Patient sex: M
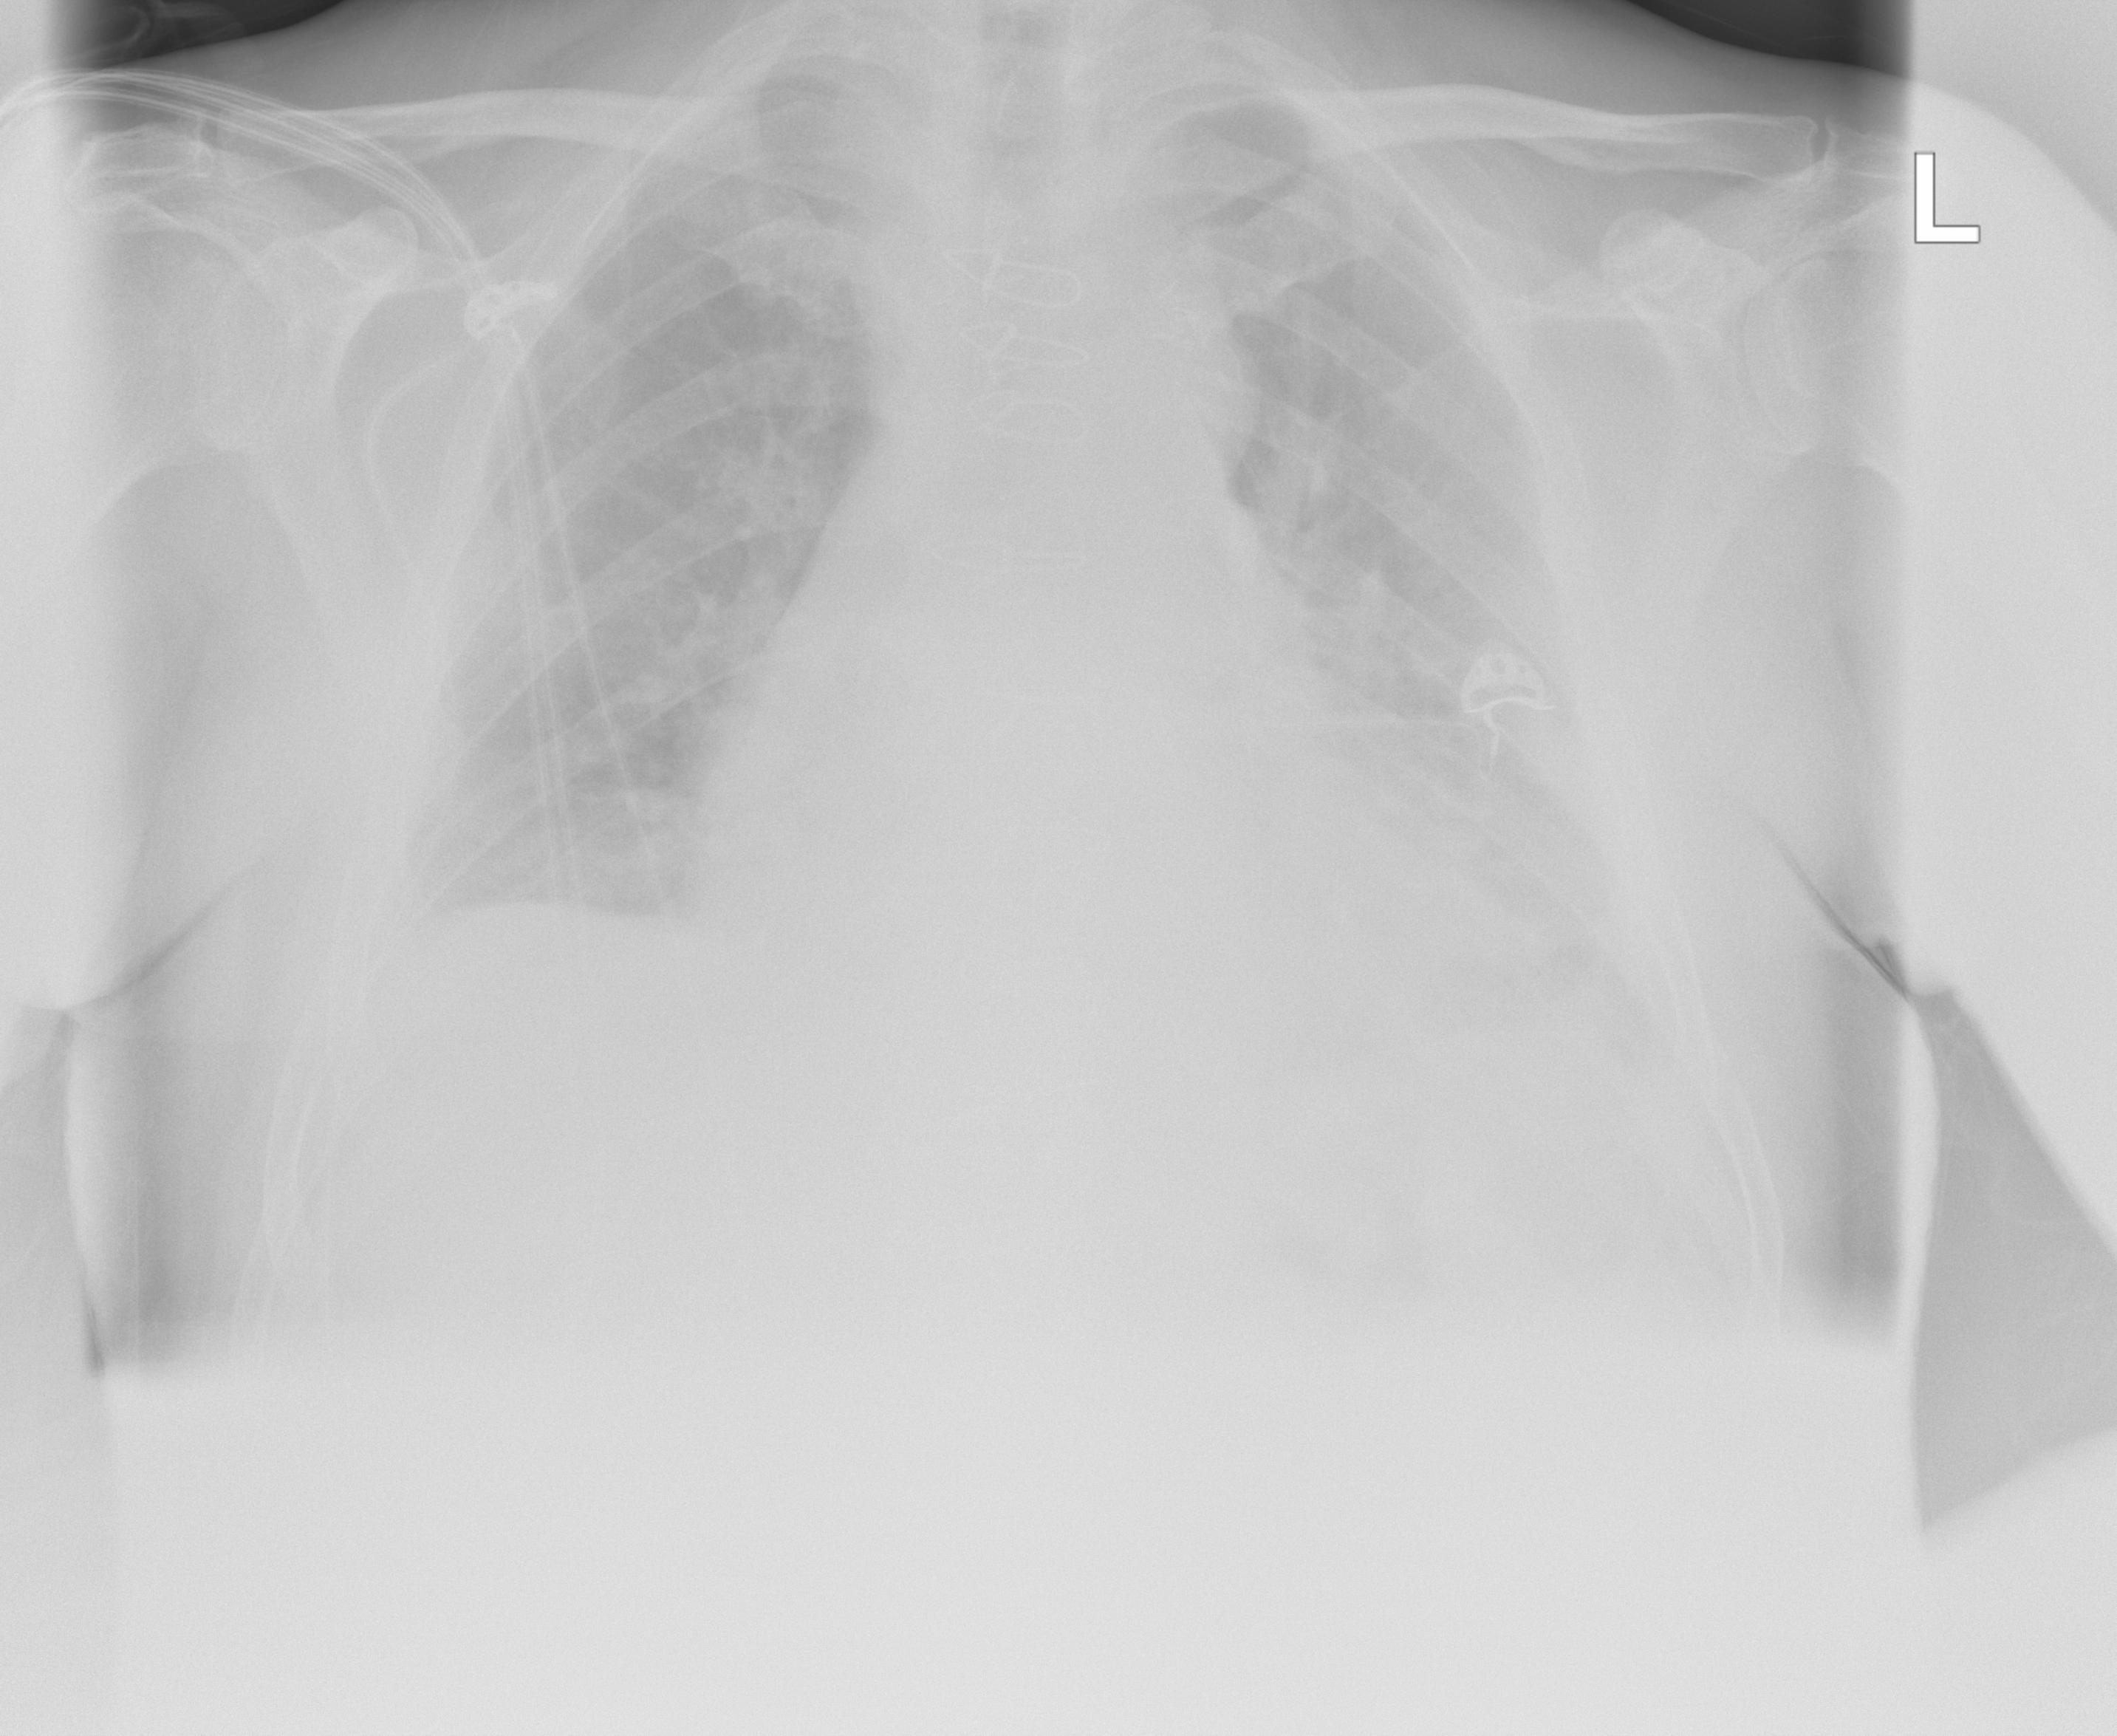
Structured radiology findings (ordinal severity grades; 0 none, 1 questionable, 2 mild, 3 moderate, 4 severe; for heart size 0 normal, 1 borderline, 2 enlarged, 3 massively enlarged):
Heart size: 2
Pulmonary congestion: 2
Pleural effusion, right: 0
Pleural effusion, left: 3
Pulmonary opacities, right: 0
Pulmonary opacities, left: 1
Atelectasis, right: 1
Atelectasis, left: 2